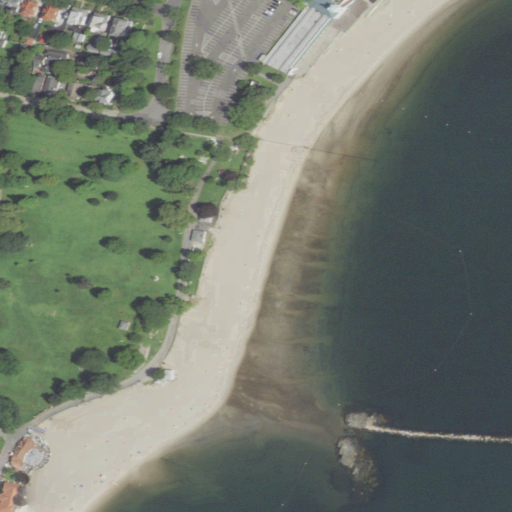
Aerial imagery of beach in New York named Rye Beach containing open water, open development, medium intensity development, low intensity development, high intensity development, barren land, and herbaceous wetlands